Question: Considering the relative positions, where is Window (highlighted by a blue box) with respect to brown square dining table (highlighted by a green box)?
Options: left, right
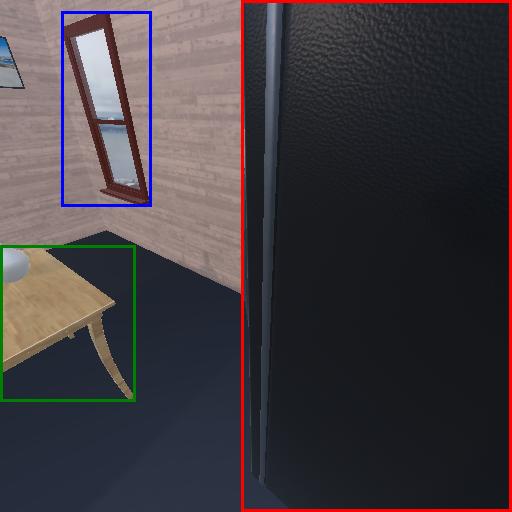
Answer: left